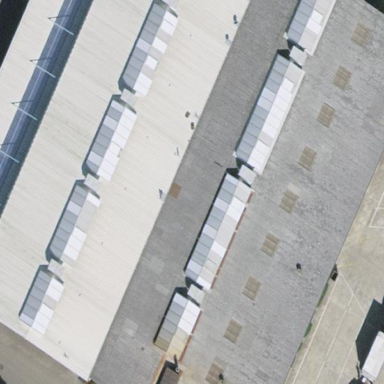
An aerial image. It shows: Industrial building.